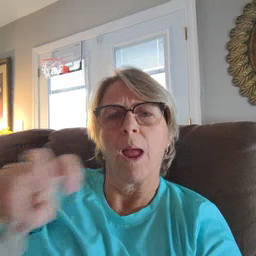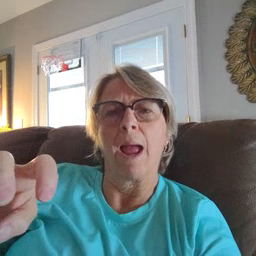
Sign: ride